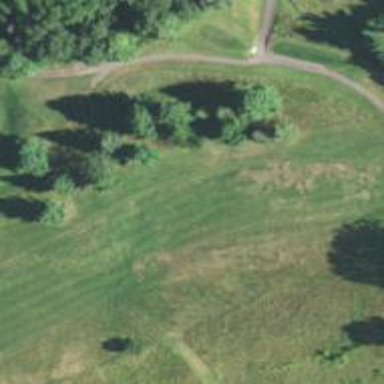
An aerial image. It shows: View of golf hole.